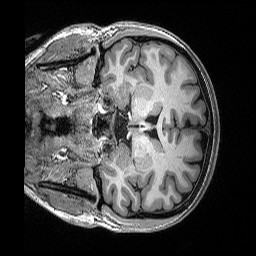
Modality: T1w
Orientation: coronal
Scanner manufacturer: siemens
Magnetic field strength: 3 T
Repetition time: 2.53 s
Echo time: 0.0033 s